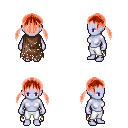
a pixel art fantasy rpg character, female body template, dark elf, purple skin, brown tattered cape, white pants, red twin-tailed hairstyle, four views (front, back, left, right), 2x2 character sprite sheet, small pixel art, hard edges, no anti-aliasing